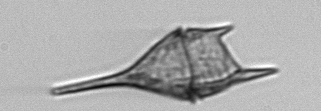
Label: Tripos_lineatus